The trace is the raw vibration amplitude of a rotating bearing as a function of time. Classify the bearing condition as one of: normal, inner_race, outer_race, ball.
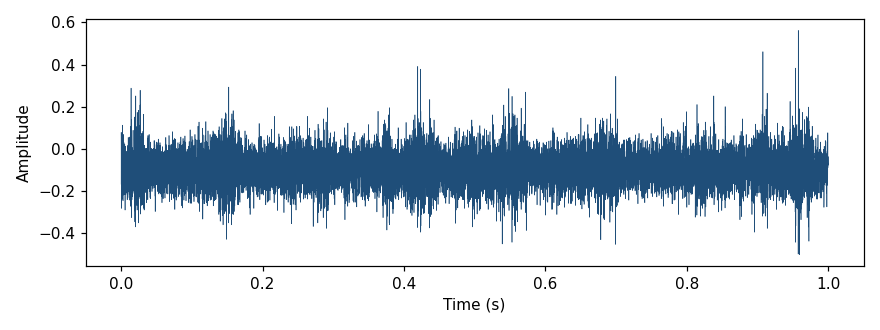
Answer: normal